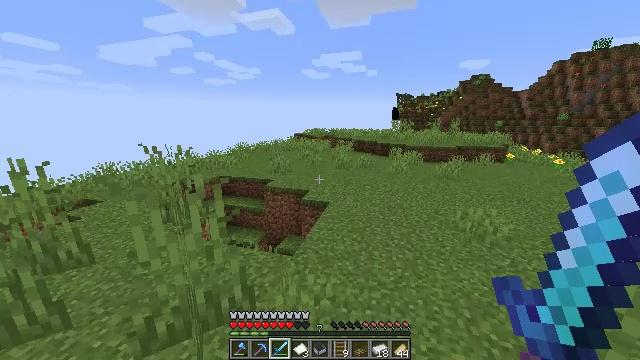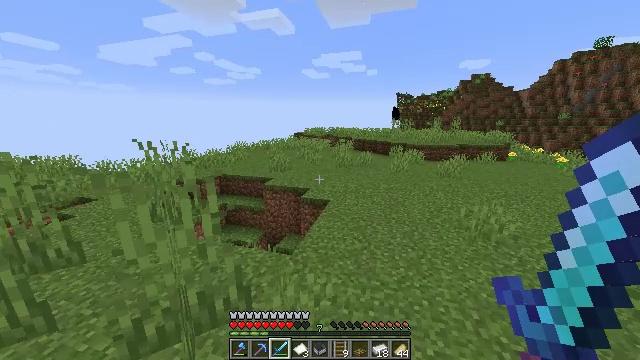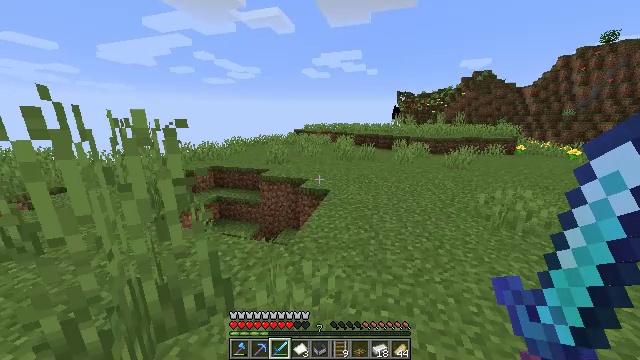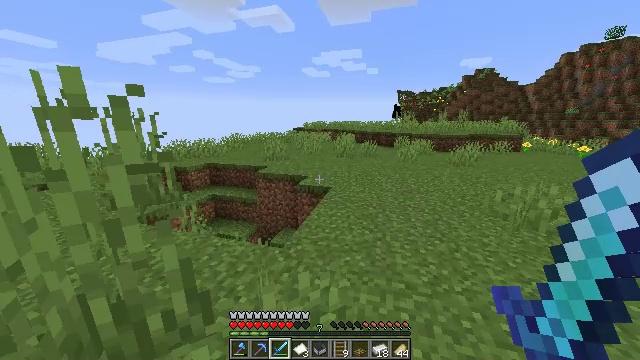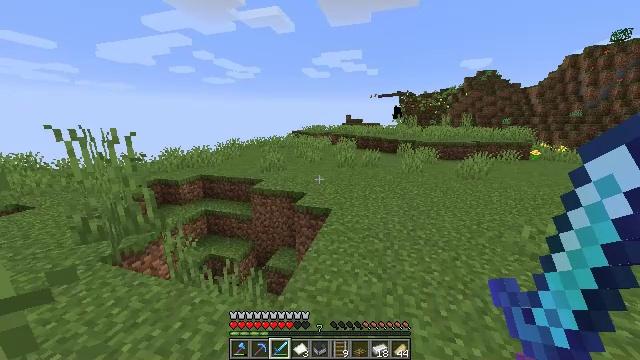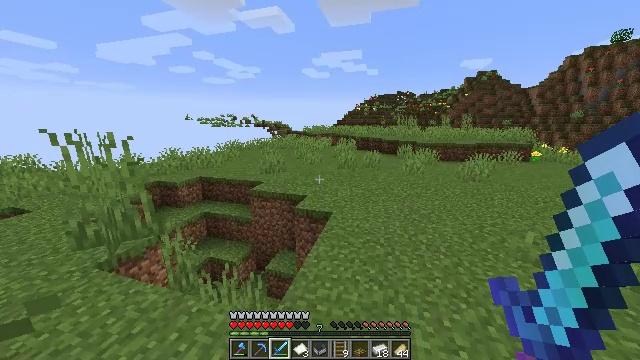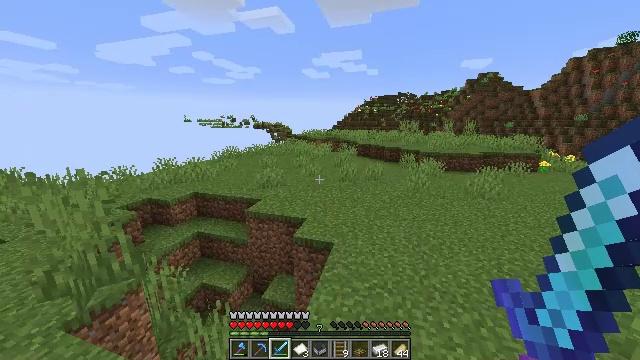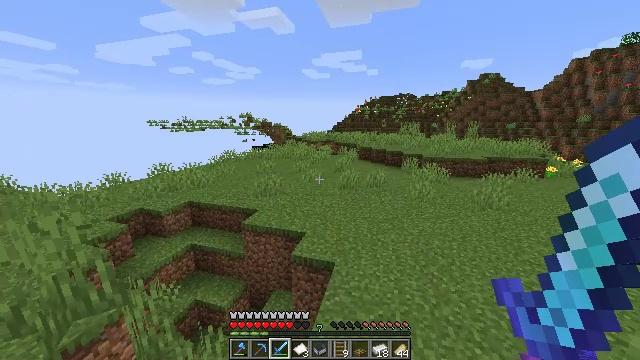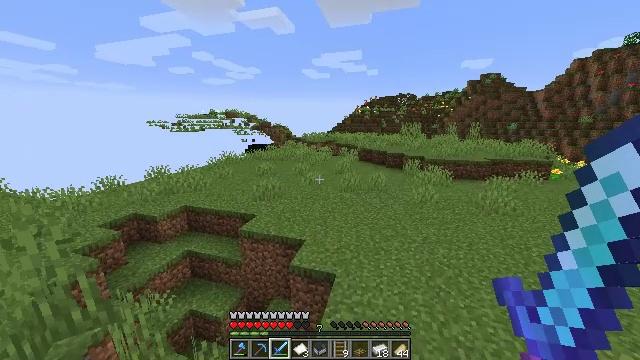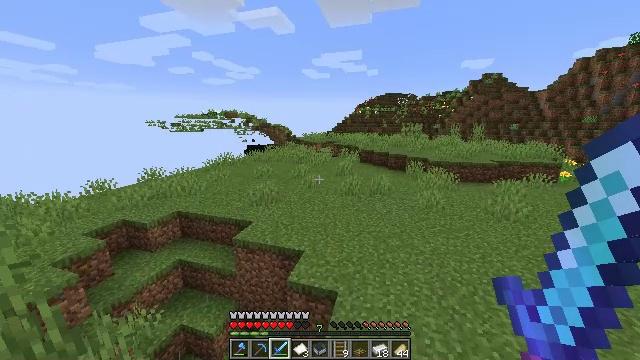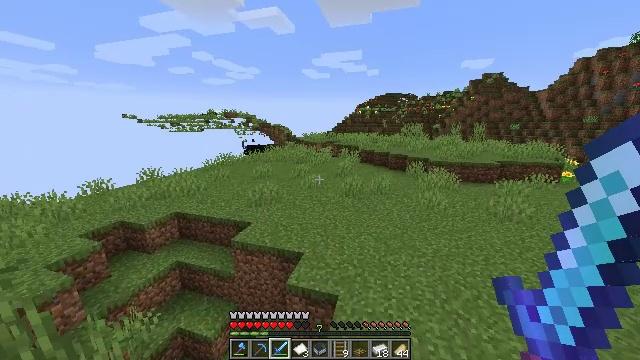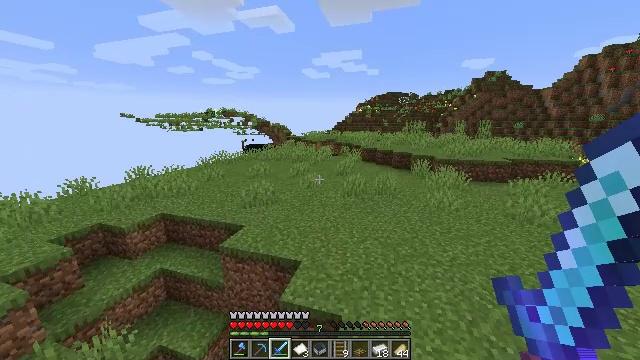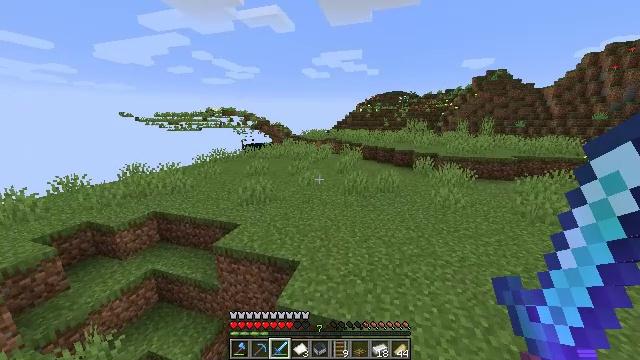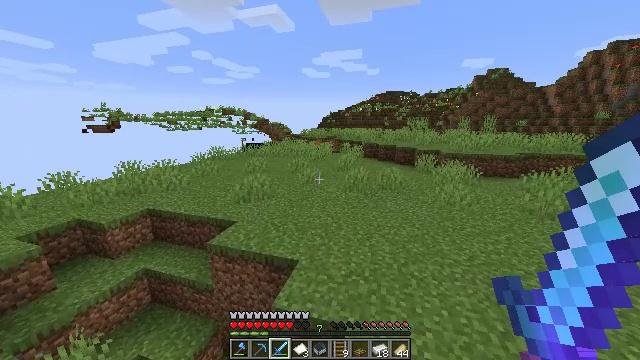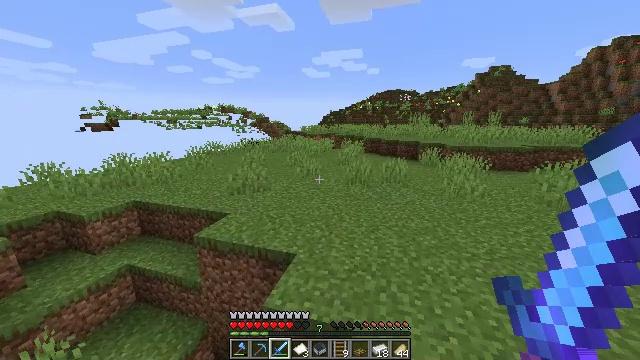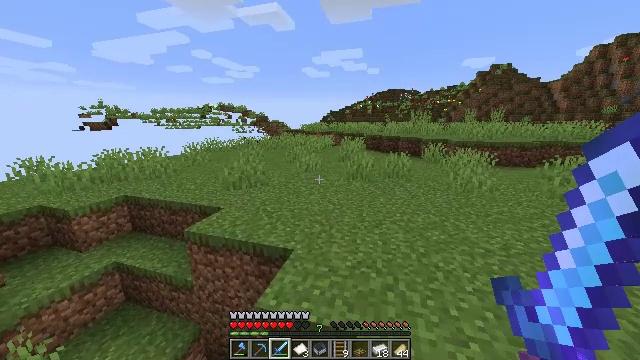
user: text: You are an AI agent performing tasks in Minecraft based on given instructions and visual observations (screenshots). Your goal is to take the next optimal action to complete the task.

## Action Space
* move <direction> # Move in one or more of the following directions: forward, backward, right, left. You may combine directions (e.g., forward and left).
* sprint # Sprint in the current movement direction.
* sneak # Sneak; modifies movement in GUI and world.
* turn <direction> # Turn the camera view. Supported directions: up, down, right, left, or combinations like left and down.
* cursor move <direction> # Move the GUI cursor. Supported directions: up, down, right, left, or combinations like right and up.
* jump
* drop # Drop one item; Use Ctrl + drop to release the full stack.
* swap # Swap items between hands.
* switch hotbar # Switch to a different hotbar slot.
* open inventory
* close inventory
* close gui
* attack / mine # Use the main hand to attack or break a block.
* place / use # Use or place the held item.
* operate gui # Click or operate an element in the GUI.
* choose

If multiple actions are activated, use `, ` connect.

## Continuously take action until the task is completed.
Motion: motion action
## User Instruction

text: Cut down the sugar cane stalks.
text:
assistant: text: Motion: move forward, jump
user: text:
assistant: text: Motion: move forward, jump
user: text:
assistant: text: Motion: move forward, sprint, jump
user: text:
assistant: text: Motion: move forward, sprint, jump
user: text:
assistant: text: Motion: move forward, sprint, jump
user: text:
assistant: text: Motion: move forward, sprint, jump
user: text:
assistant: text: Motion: move forward, sprint, jump
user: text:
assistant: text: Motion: move forward, jump
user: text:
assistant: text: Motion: move forward, jump
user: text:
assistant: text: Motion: move forward, jump
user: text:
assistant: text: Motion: move forward, jump
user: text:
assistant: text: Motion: move forward, jump
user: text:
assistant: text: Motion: move forward, sprint, jump
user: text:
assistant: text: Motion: move forward, sprint, jump
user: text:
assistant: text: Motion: move forward, sprint, jump
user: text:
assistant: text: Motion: move forward, jump
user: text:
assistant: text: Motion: move forward, jump
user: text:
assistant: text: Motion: move forward, jump
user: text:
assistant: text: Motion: move forward, jump
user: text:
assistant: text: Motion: move forward, jump
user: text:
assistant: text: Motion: move forward, sprint, jump
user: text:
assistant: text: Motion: move forward, sprint, jump
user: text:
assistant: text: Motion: move forward, sprint, jump
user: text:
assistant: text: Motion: move forward, sprint, jump
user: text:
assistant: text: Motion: move forward, jump
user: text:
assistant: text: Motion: move forward, jump
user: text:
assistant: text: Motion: move forward, jump
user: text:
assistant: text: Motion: move forward, jump
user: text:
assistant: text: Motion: move forward, sprint, jump
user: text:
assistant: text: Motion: move forward, sprint, jump